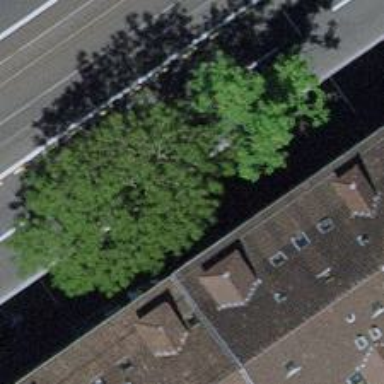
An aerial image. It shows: Tree-lined avenue.